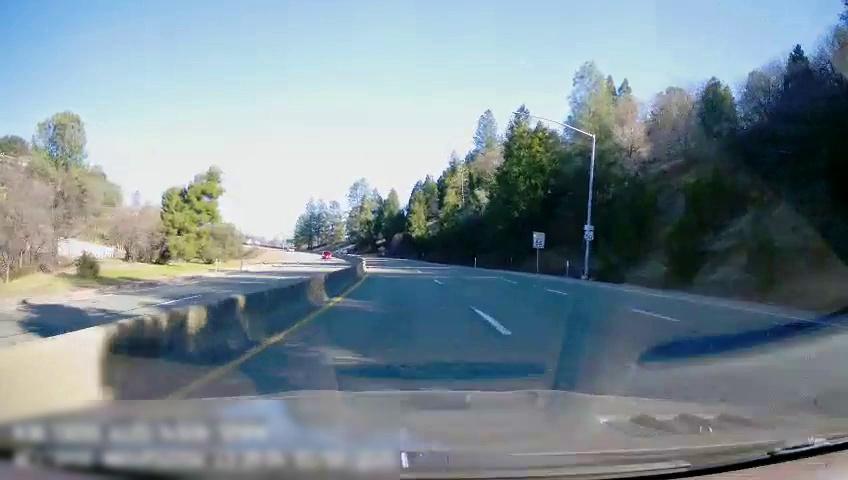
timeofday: Day
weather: Sunny
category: Drivable Space
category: Drivable Space
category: Vehicles | Car
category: Lanes | Opposite Lane
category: Lanes | Opposite Lane
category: Lanes | Current Lane
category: Lanes | Current Lane
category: Lanes | Alternate Lane
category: Lanes | Alternate Lane
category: Traffic | Signs
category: Traffic | Signs
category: Traffic | Signs